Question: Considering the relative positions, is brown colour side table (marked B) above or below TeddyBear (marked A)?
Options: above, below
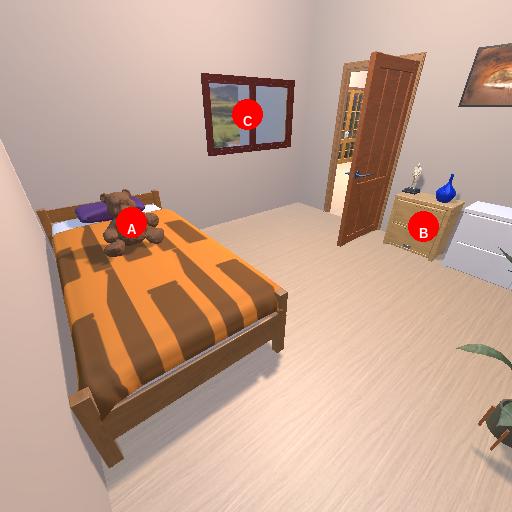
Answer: above